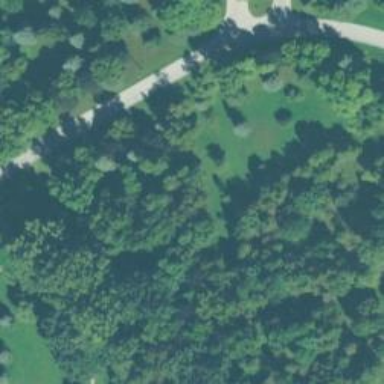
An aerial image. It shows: Disc golf hole.